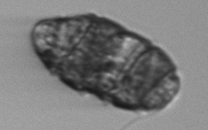
Label: Margalefidinium